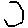
Label: hexagon